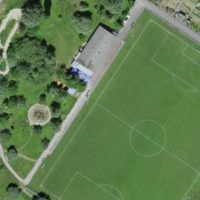
EUNIS habitat code: 53
Species observed at this site:
Vicia sepium